Question: How can I change the color or type of the column name on a DataGridView in WinForms?
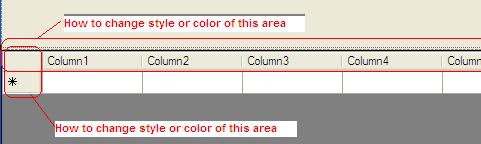
Answer: You have to set the DataGridView.EnableHeadersVisualStyle properly to false to make changes to the Style.Fore/BackColor property visible.